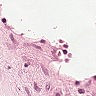
Metastatic tissue present: no